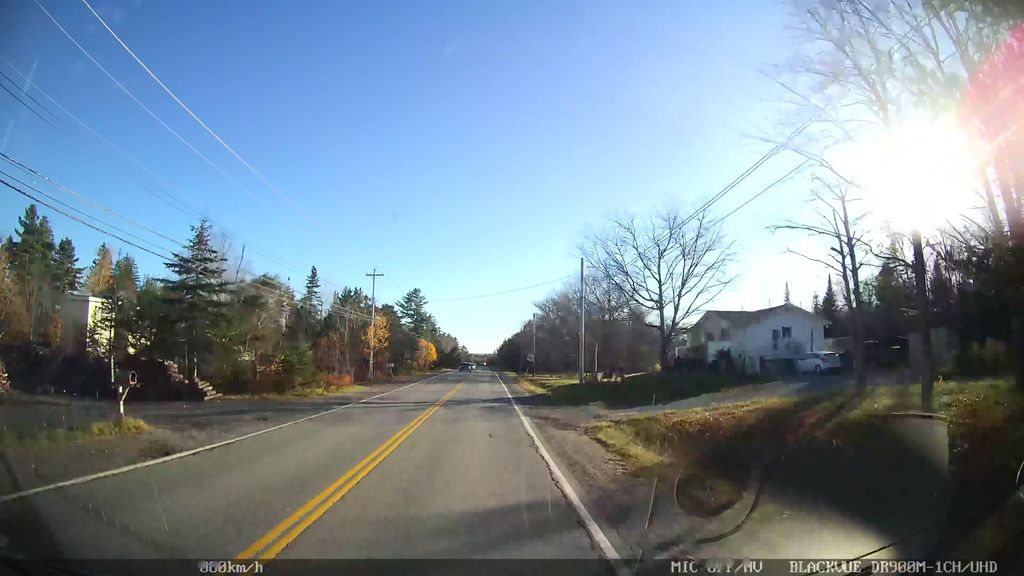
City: halifax